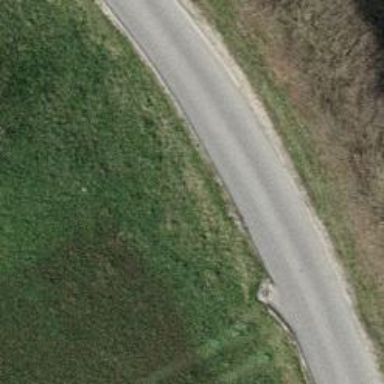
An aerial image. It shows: Unclassified road.